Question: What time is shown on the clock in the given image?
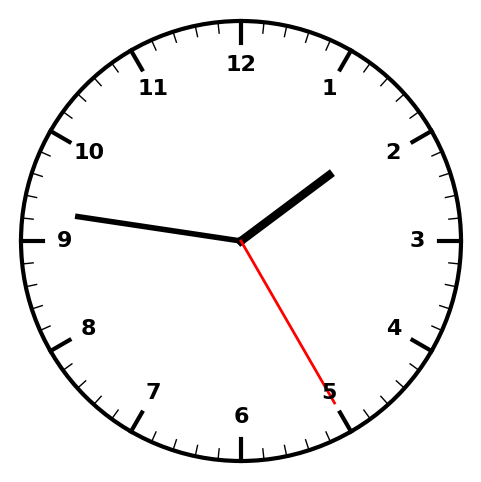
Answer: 01:46:25